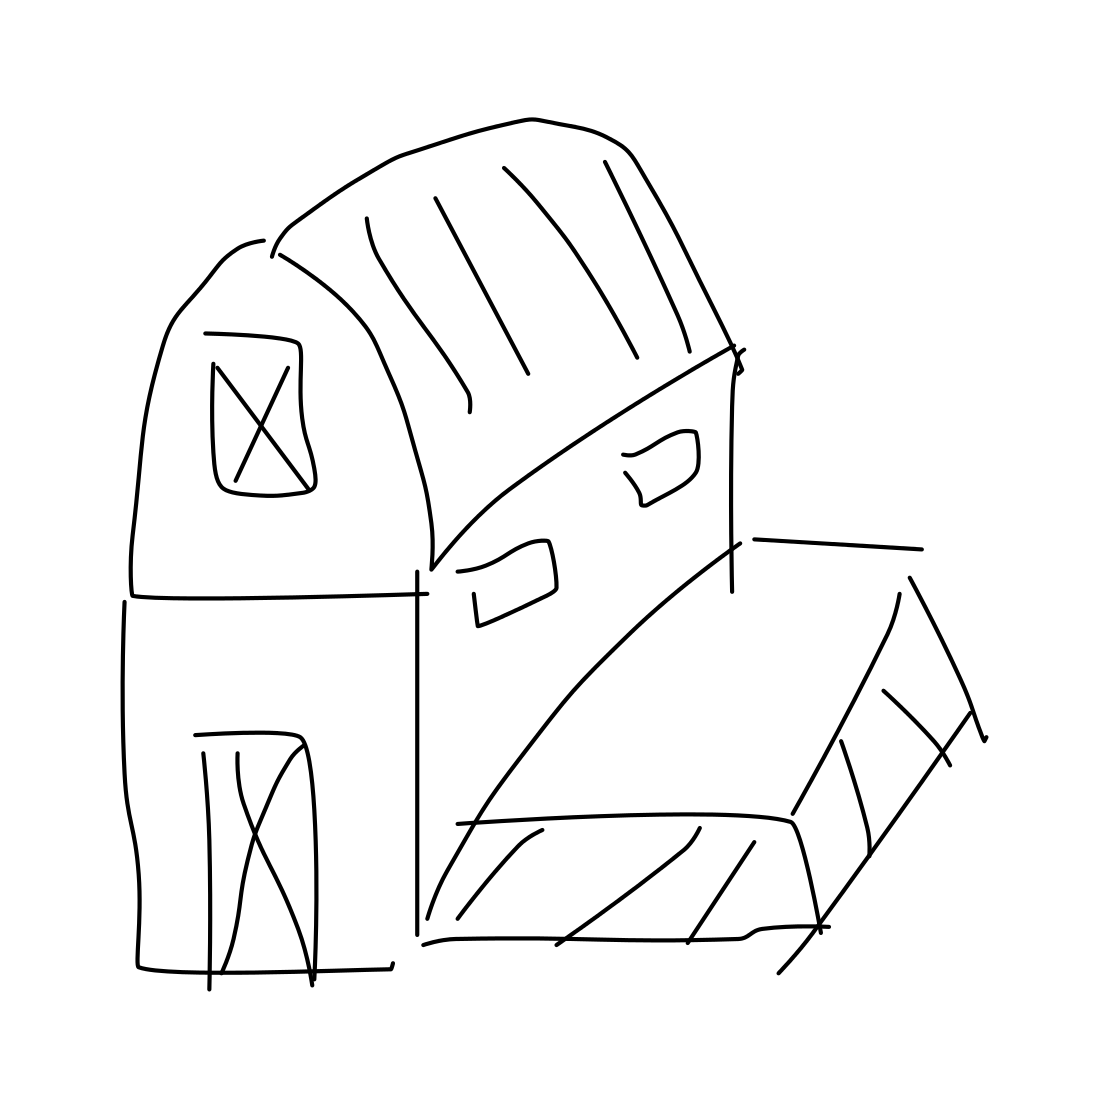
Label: barn